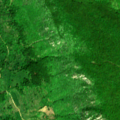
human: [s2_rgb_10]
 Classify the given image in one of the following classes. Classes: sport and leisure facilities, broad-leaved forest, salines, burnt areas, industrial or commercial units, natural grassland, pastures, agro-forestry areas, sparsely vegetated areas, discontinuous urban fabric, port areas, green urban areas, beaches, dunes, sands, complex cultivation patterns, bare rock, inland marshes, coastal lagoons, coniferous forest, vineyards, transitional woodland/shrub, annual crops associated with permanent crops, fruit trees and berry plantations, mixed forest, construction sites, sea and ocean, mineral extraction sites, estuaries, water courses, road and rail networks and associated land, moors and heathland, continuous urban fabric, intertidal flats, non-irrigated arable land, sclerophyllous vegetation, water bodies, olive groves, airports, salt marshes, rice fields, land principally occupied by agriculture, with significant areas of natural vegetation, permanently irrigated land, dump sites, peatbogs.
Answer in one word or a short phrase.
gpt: land principally occupied by agriculture, with significant areas of natural vegetation, broad-leaved forest, natural grassland, transitional woodland/shrub